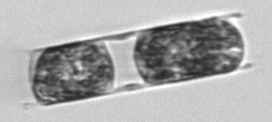
Label: Hemiaulus